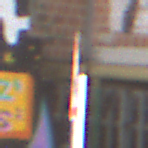
Verkehrszeichen: SchneeOderEisglaette
Umgebung: Roofed, Special
Tageszeit: Midday
Wetter: Overcast
Licht: Natural
Jahreszeit: NotSpecified
Kontrast: MediumContrast